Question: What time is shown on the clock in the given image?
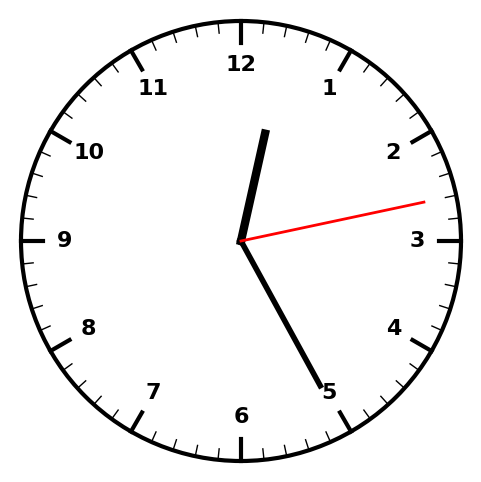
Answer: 12:25:13